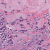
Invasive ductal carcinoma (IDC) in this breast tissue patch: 1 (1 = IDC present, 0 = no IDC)